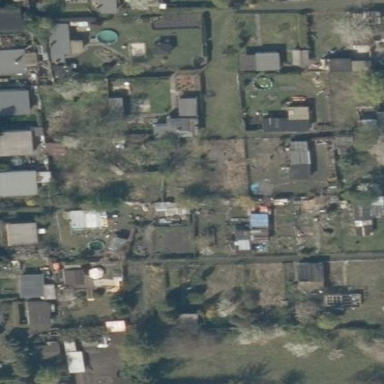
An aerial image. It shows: Area designated for allotments.